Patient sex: M
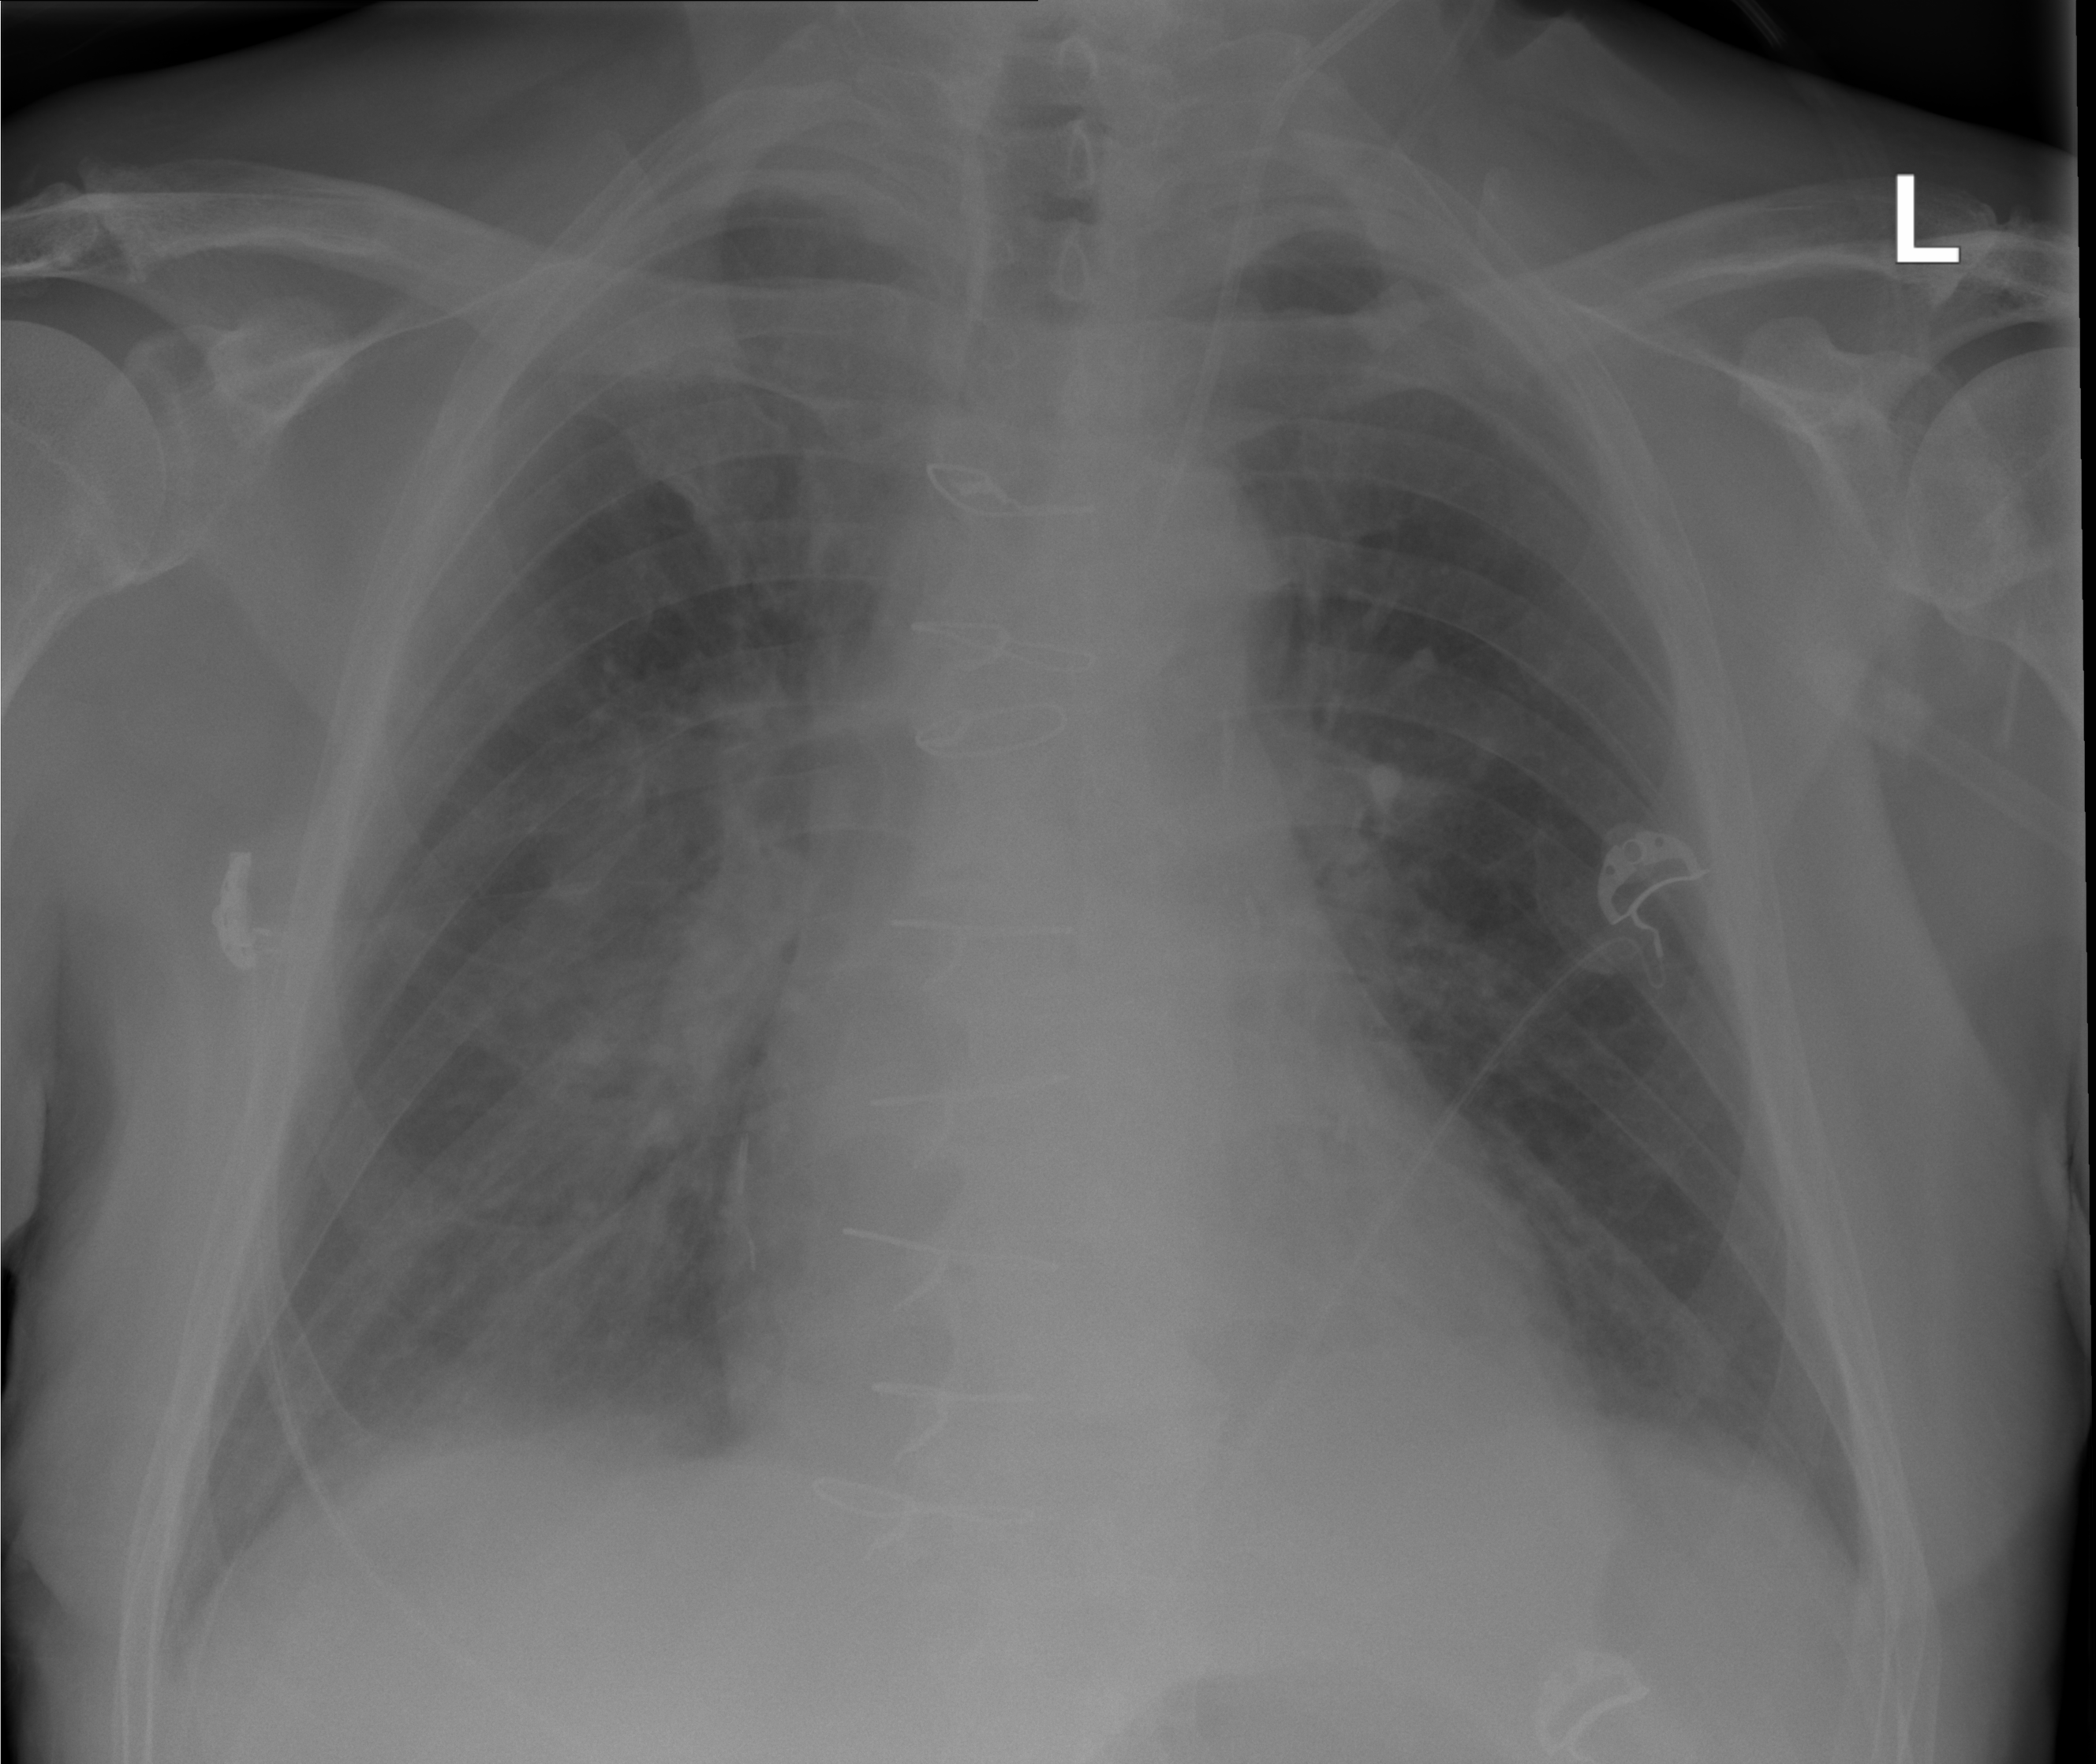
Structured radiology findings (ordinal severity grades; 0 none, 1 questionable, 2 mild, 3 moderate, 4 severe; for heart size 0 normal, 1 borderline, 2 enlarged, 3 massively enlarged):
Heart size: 2
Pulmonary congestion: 2
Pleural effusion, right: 1
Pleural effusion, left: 0
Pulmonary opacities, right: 3
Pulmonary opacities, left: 2
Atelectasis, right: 2
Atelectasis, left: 0